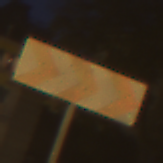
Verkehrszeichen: RichtungstafelnInKurvenGrossLinks
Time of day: Night
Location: Outdoor (Urban)
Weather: Clear
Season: NotSpecified
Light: Artificial